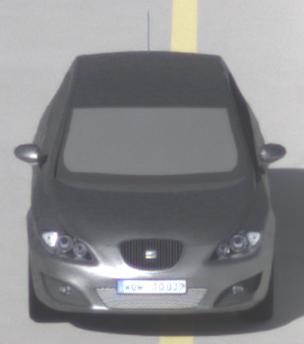
Make: SEAT
Model: Leon 1.4
Detailed model: Leon (1P)
Model produced from: 2009/04
Model produced until: 2010/08
Doors: 5
Color: gray
Road condition: dry road
Daytime: morning or afternoon
Contrast: high contrast